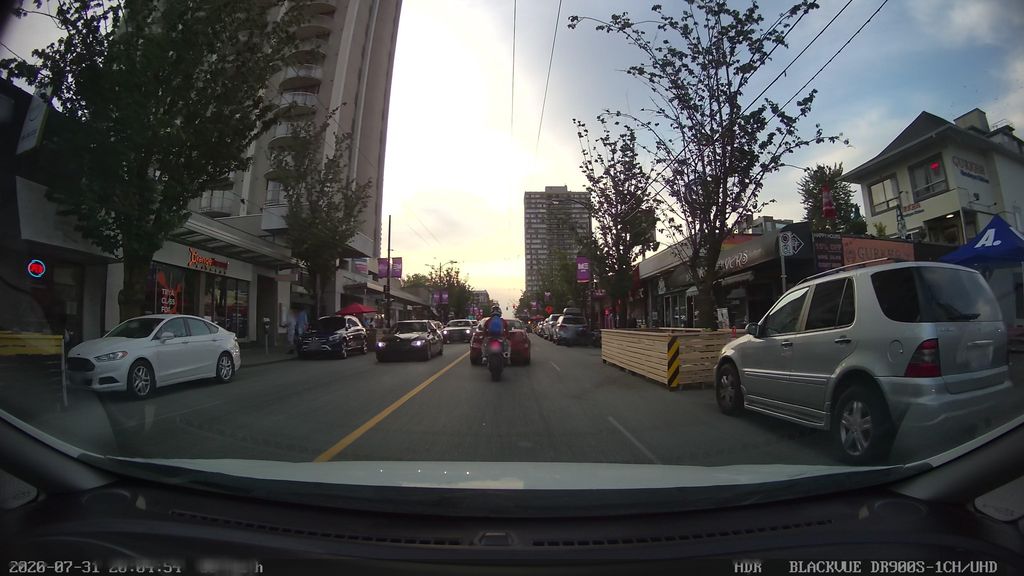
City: vancouver